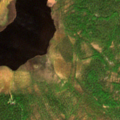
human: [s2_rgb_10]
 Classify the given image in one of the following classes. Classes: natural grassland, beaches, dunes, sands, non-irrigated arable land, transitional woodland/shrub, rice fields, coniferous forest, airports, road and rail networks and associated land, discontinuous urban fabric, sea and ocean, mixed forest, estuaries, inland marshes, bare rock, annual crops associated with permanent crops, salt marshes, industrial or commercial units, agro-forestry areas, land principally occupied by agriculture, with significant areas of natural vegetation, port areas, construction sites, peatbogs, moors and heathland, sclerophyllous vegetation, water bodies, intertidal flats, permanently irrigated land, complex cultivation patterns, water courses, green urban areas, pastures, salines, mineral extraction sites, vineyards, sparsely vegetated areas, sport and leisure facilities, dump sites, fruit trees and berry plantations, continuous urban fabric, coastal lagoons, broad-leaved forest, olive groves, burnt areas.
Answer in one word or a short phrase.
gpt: coniferous forest, mixed forest, transitional woodland/shrub, peatbogs, water bodies